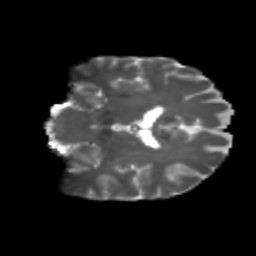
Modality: T2w
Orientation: coronal
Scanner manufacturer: siemens
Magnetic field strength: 3 T
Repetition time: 4.16 s
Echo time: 0.0806 s